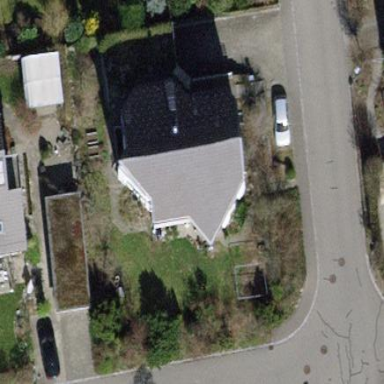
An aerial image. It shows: Building with tile roof.